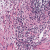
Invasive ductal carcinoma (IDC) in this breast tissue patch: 0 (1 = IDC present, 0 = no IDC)